Interaction volume radius: 5 \u00c5
Interaction volume height: 15 \u00c5
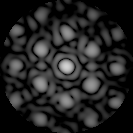
Disorder parameter: 0.4358